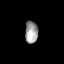
Tissue: lung
Cell type: Endothelial cells
Senescence score: 0.2225
Nuclear area (px): 287
Mean DAPI intensity: 153.146